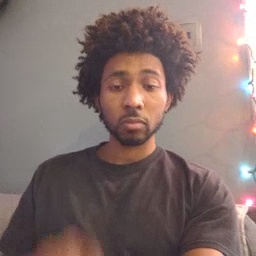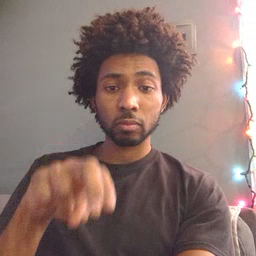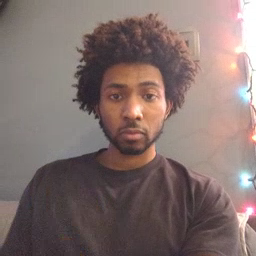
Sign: chair